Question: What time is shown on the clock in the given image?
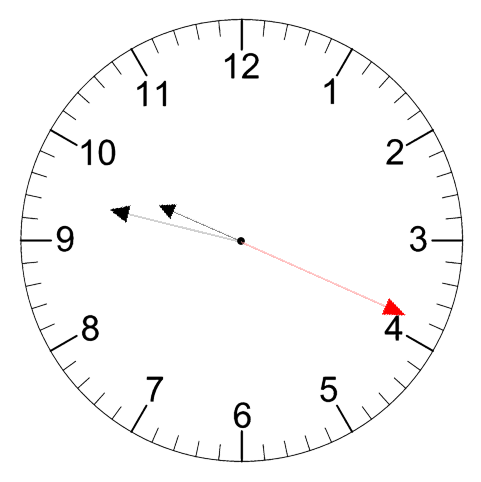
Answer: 09:47:19